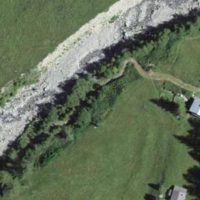
EUNIS habitat code: 26
Species observed at this site:
Chamaenerion angustifolium
Carduus defloratus
Dryas octopetala
Rumex acetosa
Achillea millefolium